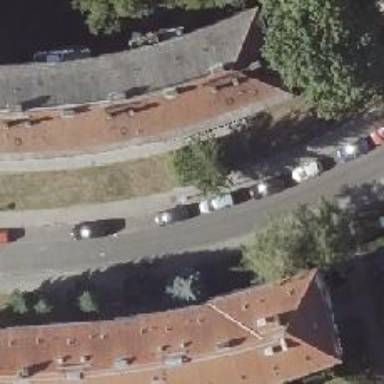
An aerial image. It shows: Sidewalk along the footway.